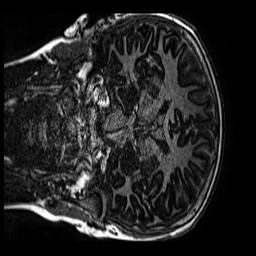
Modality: MP2RAGE
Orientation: coronal
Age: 11
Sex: male
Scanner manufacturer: siemens
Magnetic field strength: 3 T
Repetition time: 4 s
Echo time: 0.00299 s